Interaction volume radius: 5 \u00c5
Interaction volume height: 15 \u00c5
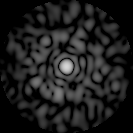
Disorder parameter: 0.8884